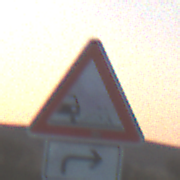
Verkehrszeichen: SplittSchotter
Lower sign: RichtungsangabeDurchPfeile5
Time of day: SunriseSunset
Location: Outdoor (Nature)
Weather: Clear
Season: Winter
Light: Natural